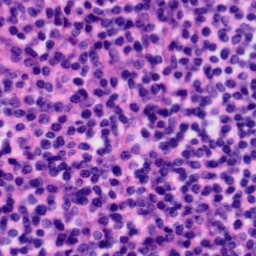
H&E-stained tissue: Tonsil